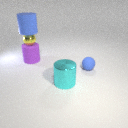
large cyan metal cylinder to the right of large purple rubber cylinder